Aerial crown-view tile of a tropical tree (Barro Colorado Island, Panama), acquired 20240716:
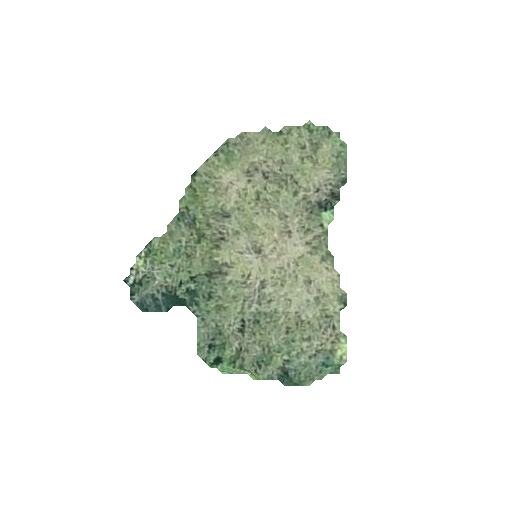
Species: Quararibea stenophylla
GBIF accepted scientific name: Quararibea stenophylla
Crown area: 61.976 m²